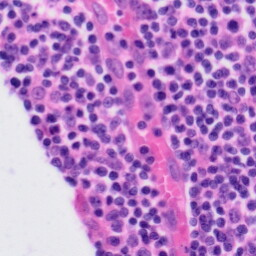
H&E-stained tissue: Tonsil